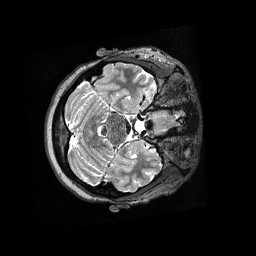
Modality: T2w
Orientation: axial
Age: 19
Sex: female
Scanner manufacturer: siemens
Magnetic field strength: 3 T
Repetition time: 3.2 s
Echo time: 0.564 s